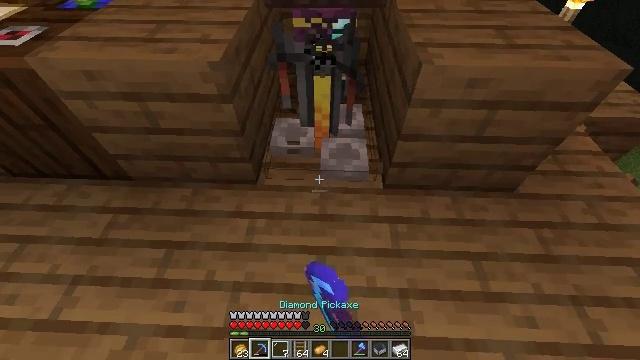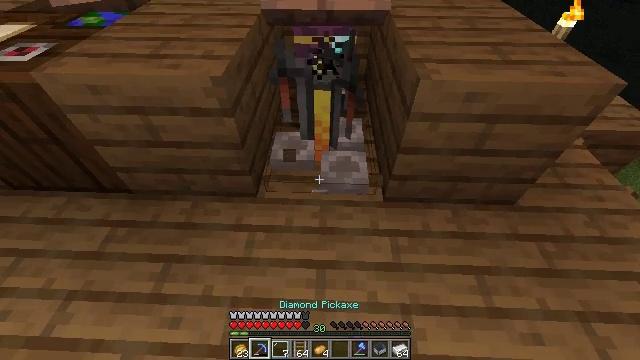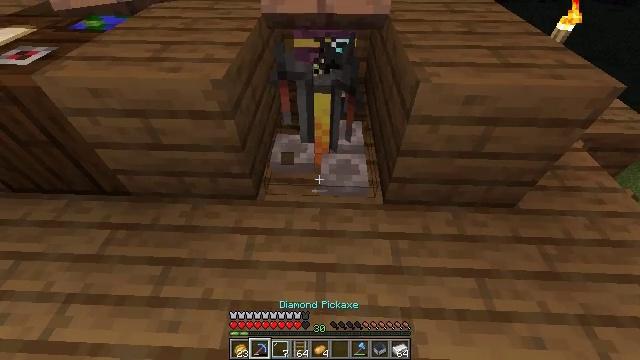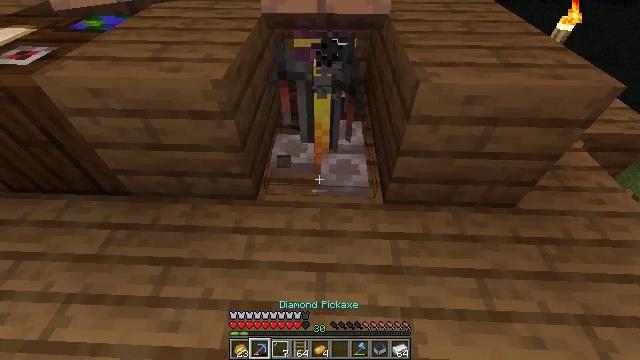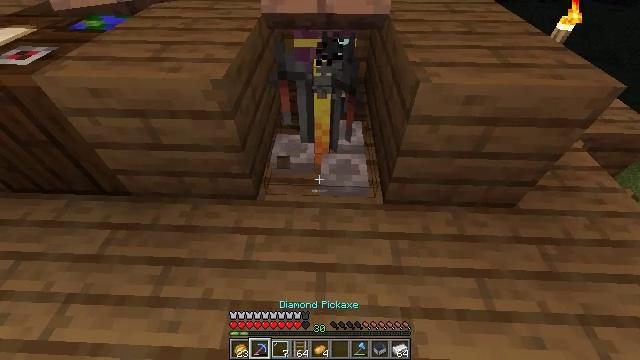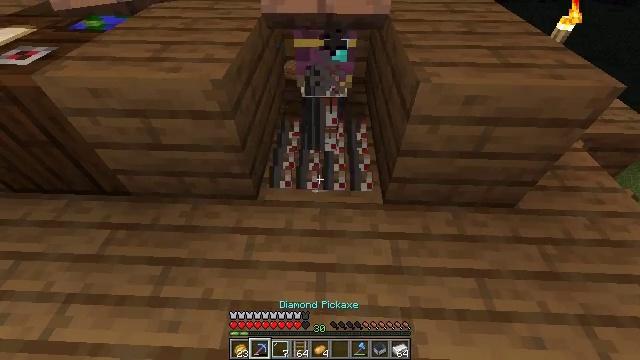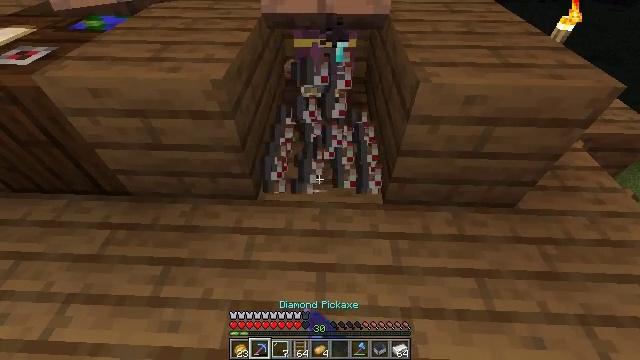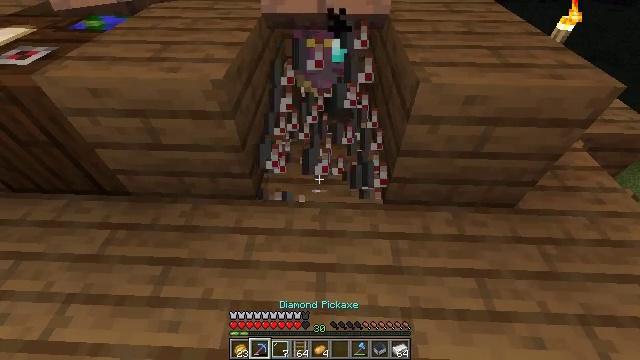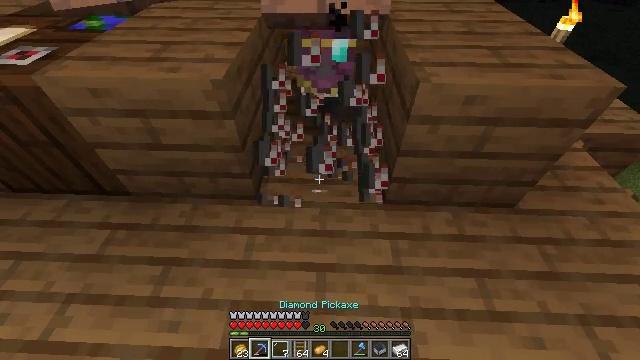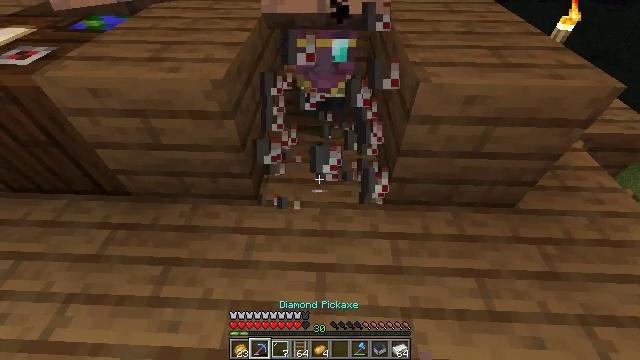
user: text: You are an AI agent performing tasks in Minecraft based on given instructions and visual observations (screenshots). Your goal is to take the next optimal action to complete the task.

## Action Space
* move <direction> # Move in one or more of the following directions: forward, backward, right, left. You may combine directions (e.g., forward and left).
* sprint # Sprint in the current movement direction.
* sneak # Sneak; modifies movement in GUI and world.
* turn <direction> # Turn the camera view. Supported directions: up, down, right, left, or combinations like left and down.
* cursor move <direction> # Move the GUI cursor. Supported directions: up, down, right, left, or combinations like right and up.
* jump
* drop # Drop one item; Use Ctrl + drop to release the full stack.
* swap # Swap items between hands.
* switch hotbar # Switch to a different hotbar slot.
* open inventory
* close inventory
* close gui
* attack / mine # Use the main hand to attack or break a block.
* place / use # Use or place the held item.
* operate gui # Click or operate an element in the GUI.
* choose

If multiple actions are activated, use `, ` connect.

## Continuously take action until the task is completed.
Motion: motion action
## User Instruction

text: Attack the brewing stand to gather it.
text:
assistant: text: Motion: turn up
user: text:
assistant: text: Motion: no_op
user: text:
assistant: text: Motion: no_op
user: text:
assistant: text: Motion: no_op
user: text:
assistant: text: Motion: attack / mine
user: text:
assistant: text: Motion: attack / mine
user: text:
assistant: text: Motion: attack / mine
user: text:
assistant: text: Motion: attack / mine
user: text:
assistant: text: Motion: attack / mine
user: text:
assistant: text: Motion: attack / mine